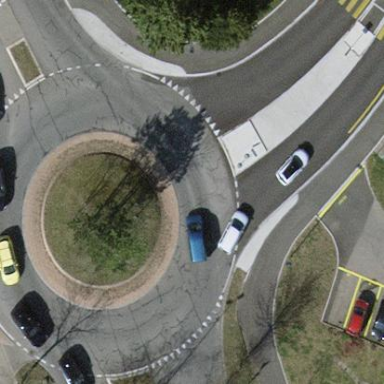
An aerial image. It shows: Asphalt road that is secondary route leading to roundabout.